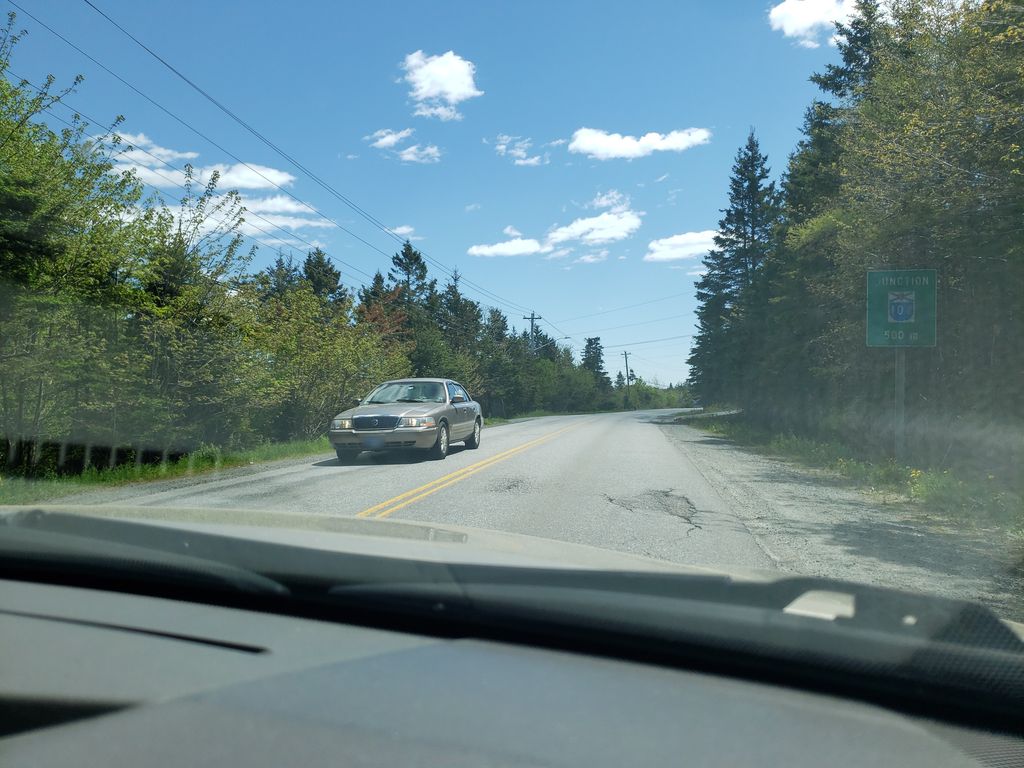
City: halifax